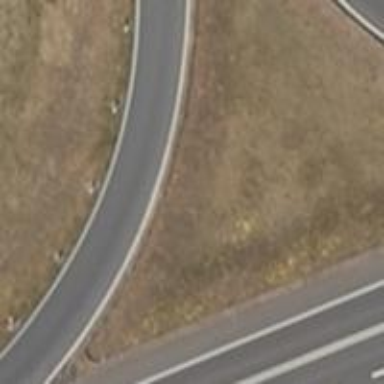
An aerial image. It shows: Asphalt trunk link road.